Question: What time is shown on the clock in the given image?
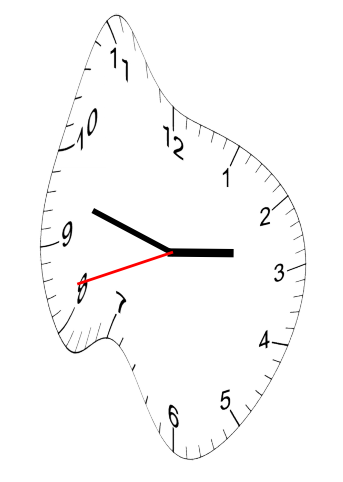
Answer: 02:47:42